Question: I'm trying to add a 'JFrame' (bar) to a 'JFrame' (foo), which would force 'bar' to be closed before 'foo' can be intergrated with once again.
Such as this, where the "About Eclipse" frame must be closed before I can write code once again:

Something like this won't do the trick (simplified):
'''
JFrame foo = new JFrame("Base");
JFrame bar = new JFrame("About");
foo.add(bar); // IllegalArgumentException: adding a window to a container
'''
How to achieve this?
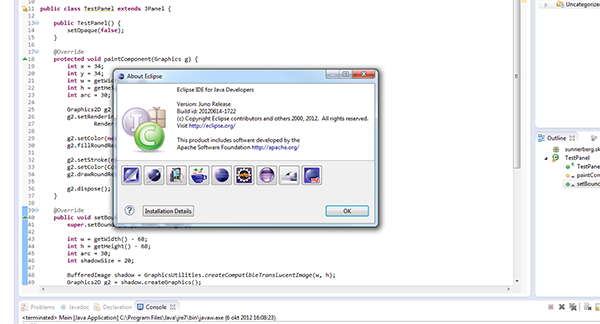
Answer: You can use a JDialog like this
'''
JFrame foo = new JFrame("Base");
JDialog bar = new JDialog(foo, "About", true);
'''